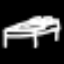
Label: bed